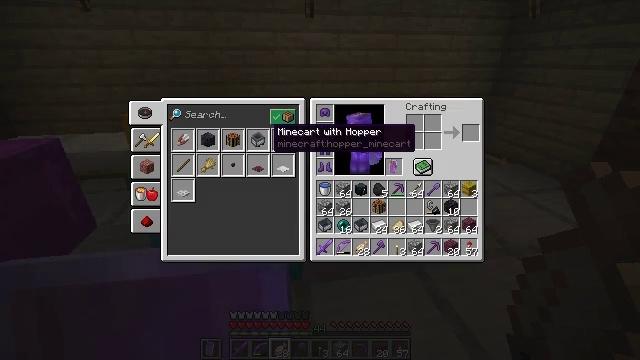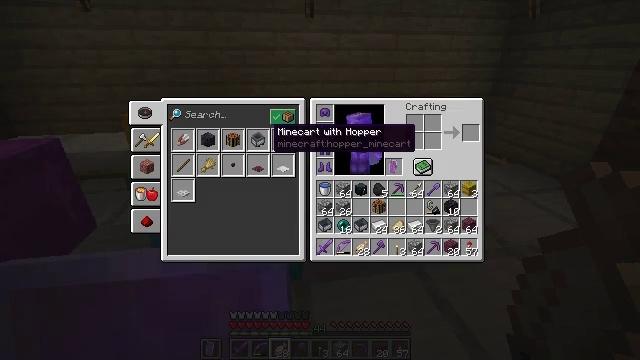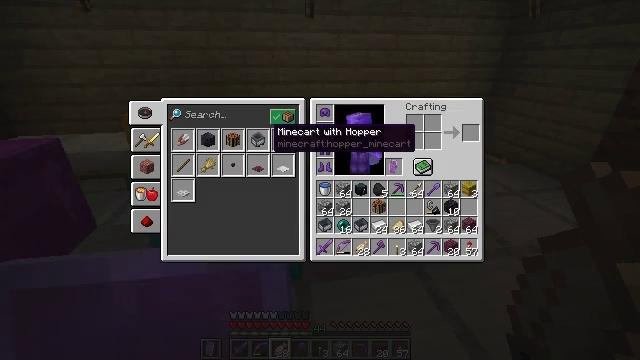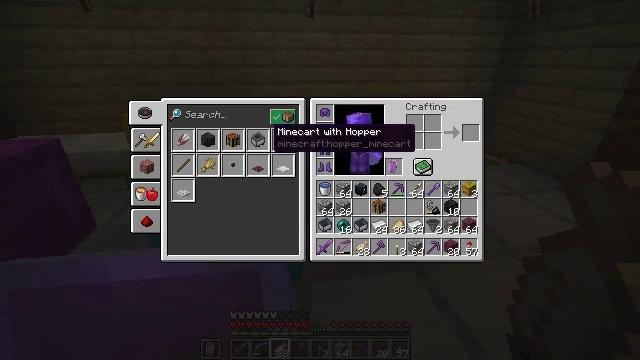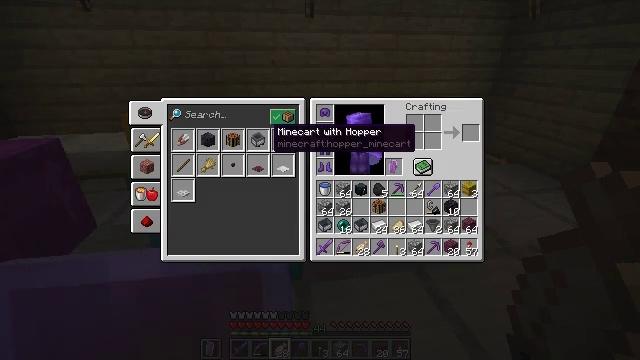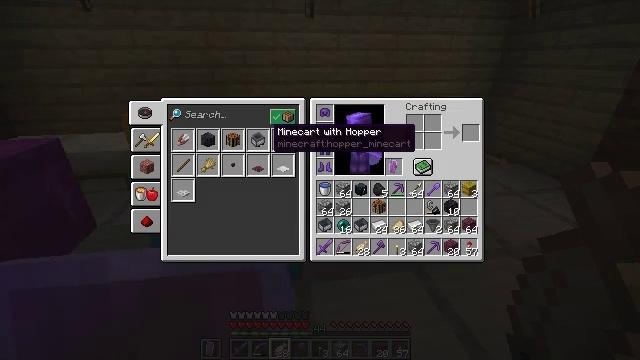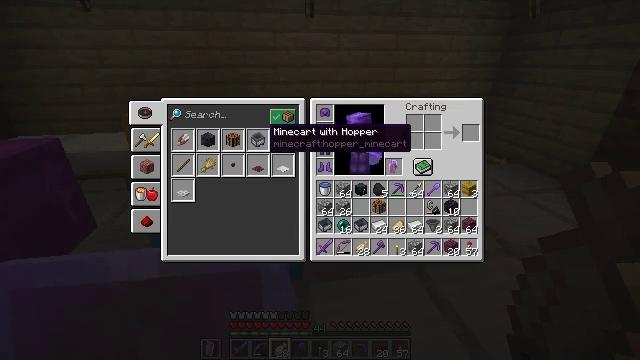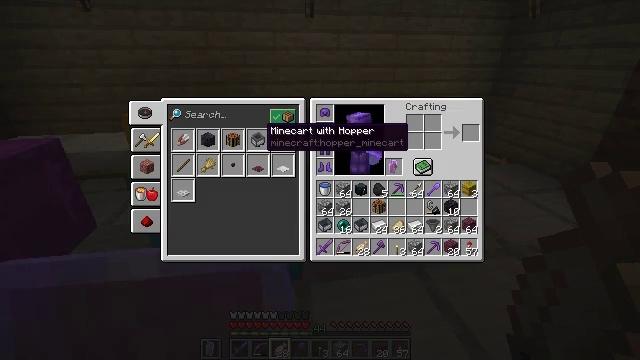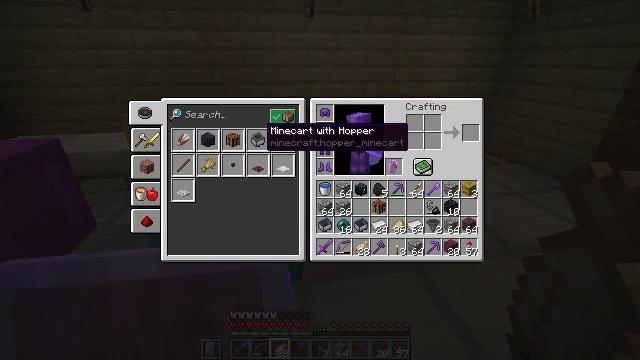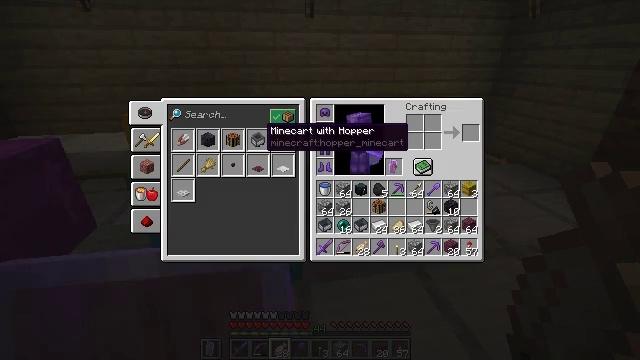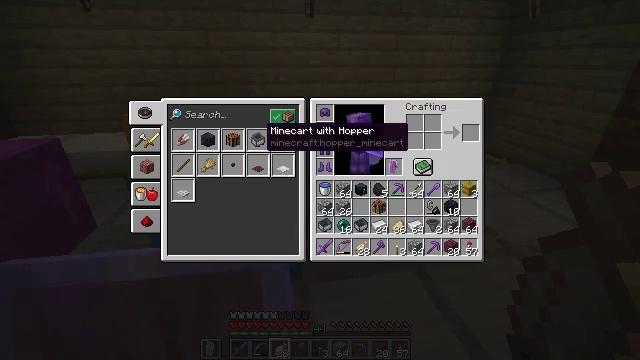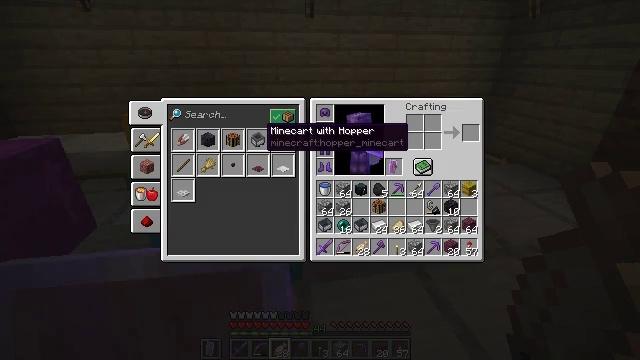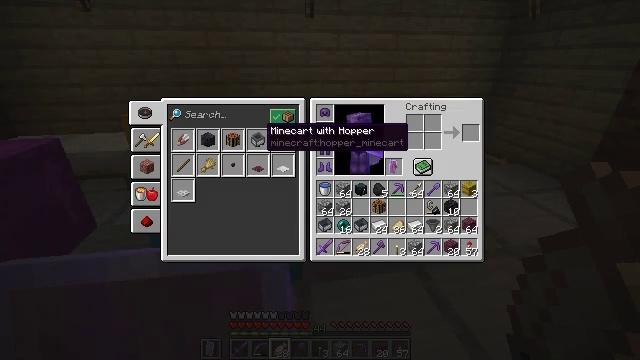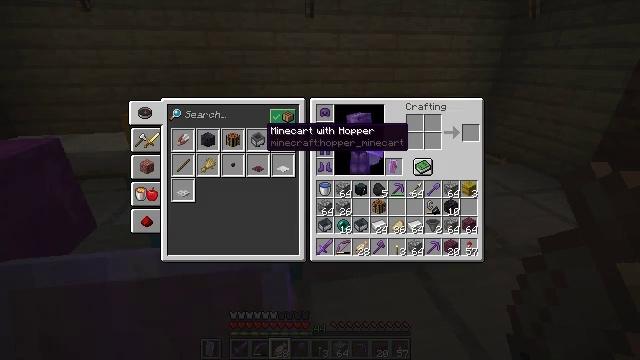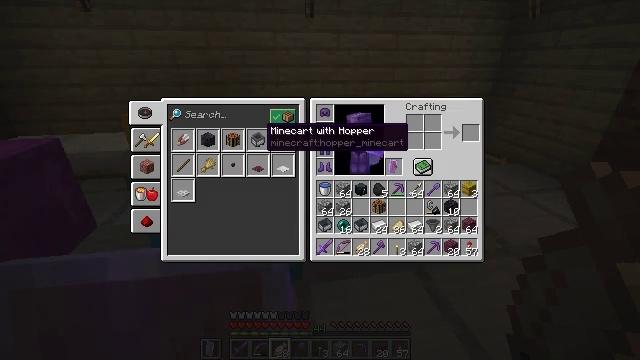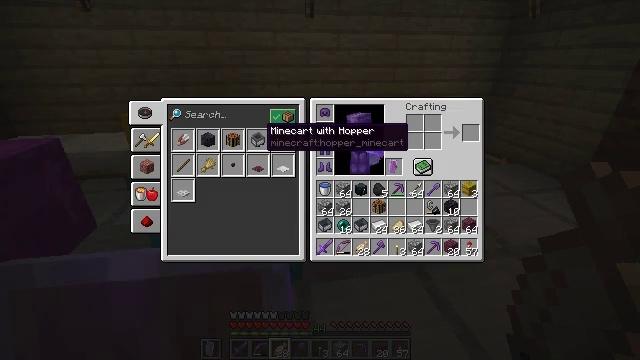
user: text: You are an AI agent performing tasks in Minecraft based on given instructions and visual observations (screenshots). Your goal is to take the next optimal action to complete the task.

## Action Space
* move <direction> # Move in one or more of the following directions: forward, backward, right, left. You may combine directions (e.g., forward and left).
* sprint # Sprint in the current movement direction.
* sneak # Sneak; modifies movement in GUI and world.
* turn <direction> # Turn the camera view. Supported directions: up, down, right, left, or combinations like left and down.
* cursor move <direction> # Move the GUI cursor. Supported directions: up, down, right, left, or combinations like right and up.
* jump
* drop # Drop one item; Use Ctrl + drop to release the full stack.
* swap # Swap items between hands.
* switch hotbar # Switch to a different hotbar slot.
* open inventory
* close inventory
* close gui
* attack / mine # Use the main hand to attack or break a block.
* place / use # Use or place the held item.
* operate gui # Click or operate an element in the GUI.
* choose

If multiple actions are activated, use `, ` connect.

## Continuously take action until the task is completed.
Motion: motion action
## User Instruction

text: Use a hopper and a minecart to make a hopper minecart.
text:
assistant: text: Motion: sneak
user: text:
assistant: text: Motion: sneak
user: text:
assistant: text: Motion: sneak
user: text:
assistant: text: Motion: sneak
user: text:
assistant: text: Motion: sneak
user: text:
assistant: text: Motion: sneak
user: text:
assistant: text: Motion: sneak
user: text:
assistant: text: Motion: sneak
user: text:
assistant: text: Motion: sneak
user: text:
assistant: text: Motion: sneak
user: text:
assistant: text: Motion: sneak
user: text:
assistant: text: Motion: sneak, attack / mine
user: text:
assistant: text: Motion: sneak, attack / mine
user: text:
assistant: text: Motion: sneak, attack / mine
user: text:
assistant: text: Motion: sneak
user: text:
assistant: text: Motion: sneak, attack / mine
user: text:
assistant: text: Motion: sneak, attack / mine
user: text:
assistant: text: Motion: sneak, attack / mine
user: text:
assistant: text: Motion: sneak
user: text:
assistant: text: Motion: sneak
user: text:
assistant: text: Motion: sneak
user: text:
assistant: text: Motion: sneak, turn right
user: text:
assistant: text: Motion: sneak, turn right
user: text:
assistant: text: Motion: sneak, turn right
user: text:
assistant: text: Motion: sneak, turn right
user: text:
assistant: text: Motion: sneak
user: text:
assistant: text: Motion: sneak
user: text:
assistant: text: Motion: sneak
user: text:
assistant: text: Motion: sneak
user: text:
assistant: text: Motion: sneak, turn left